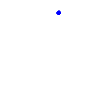
Particle: kaon